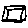
Label: square